Question: I have 'XPath'
'''
/html/body/div[@id='page']/div[@id='page-inner']/div[@id='main-box']/div[@class='in1']/div[@id='content-and-context']/div[@id='content']/div[@class='under-bar']/table[@class='flights']/tbody/tr[@id='flight-932539']/td[2]:
'''
But flight- are changes. Can I find Elements with part 'XPath' ?
I use 'foreach()' and write data for every flight.
this is html code:

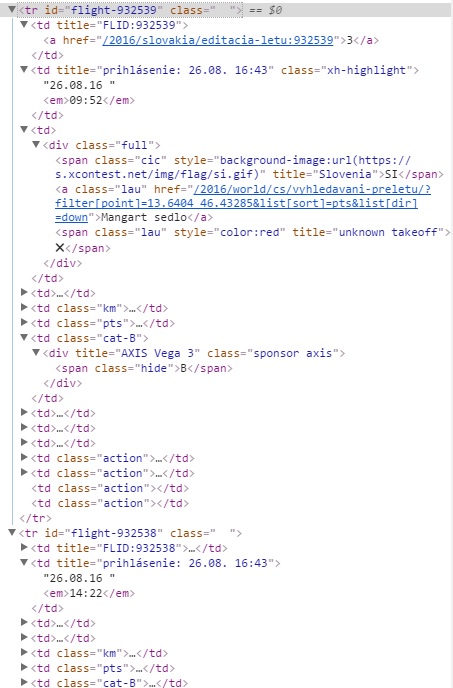
Answer: First thing first: don't use absolute path. Even the smallest change in the html invalidate the path, especially in dynamic applications. Your 'xpath' could easily be '//tr[@id='flight-932539']/td[2]'
As for your question, you can use 'contains()' for partial id
'''
//tr[contains(@id, 'flight-')]/td[2]
'''